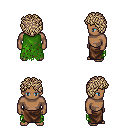
a pixel art fantasy rpg character, male body template, human, dark skin, green tattered cape, robe skirt, white blonde curly afro hairstyle, four views (front, back, left, right), 2x2 character sprite sheet, small pixel art, hard edges, no anti-aliasing